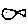
Label: fish